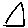
Label: triangle